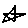
Label: star